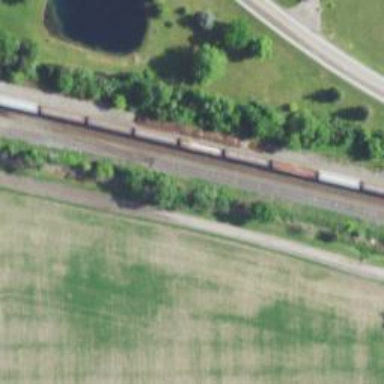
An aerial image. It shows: Railway siding with rails.